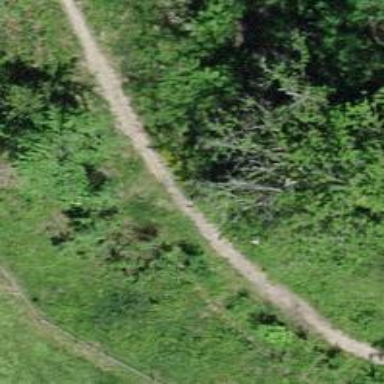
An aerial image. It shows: Unpaved path.